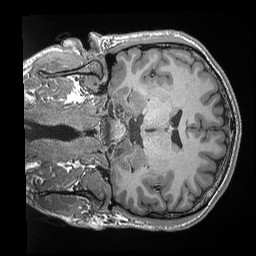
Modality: T1w
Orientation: coronal
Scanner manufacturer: siemens
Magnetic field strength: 3 T
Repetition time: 2.3 s
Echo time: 0.00298 s